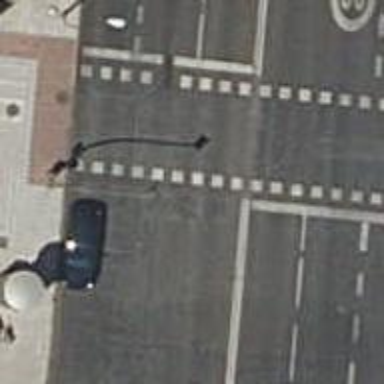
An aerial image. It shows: Road with traffic signals at the crossing.